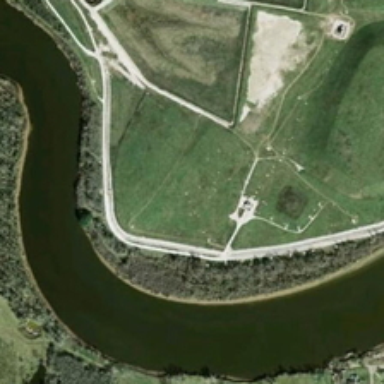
Many green plants are in two sides of a curved dark green river .